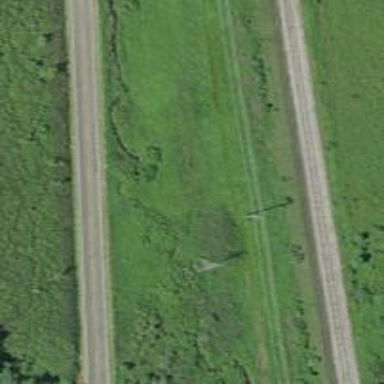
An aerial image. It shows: Power pole.